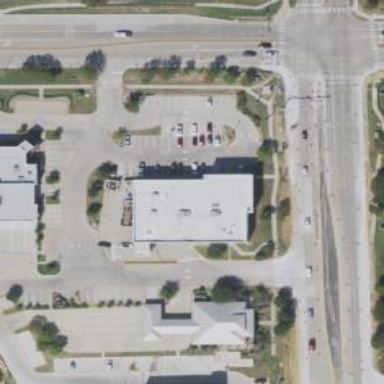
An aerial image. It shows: Pharmacy providing healthcare services.